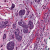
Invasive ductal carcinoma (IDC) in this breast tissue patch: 0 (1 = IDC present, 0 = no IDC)